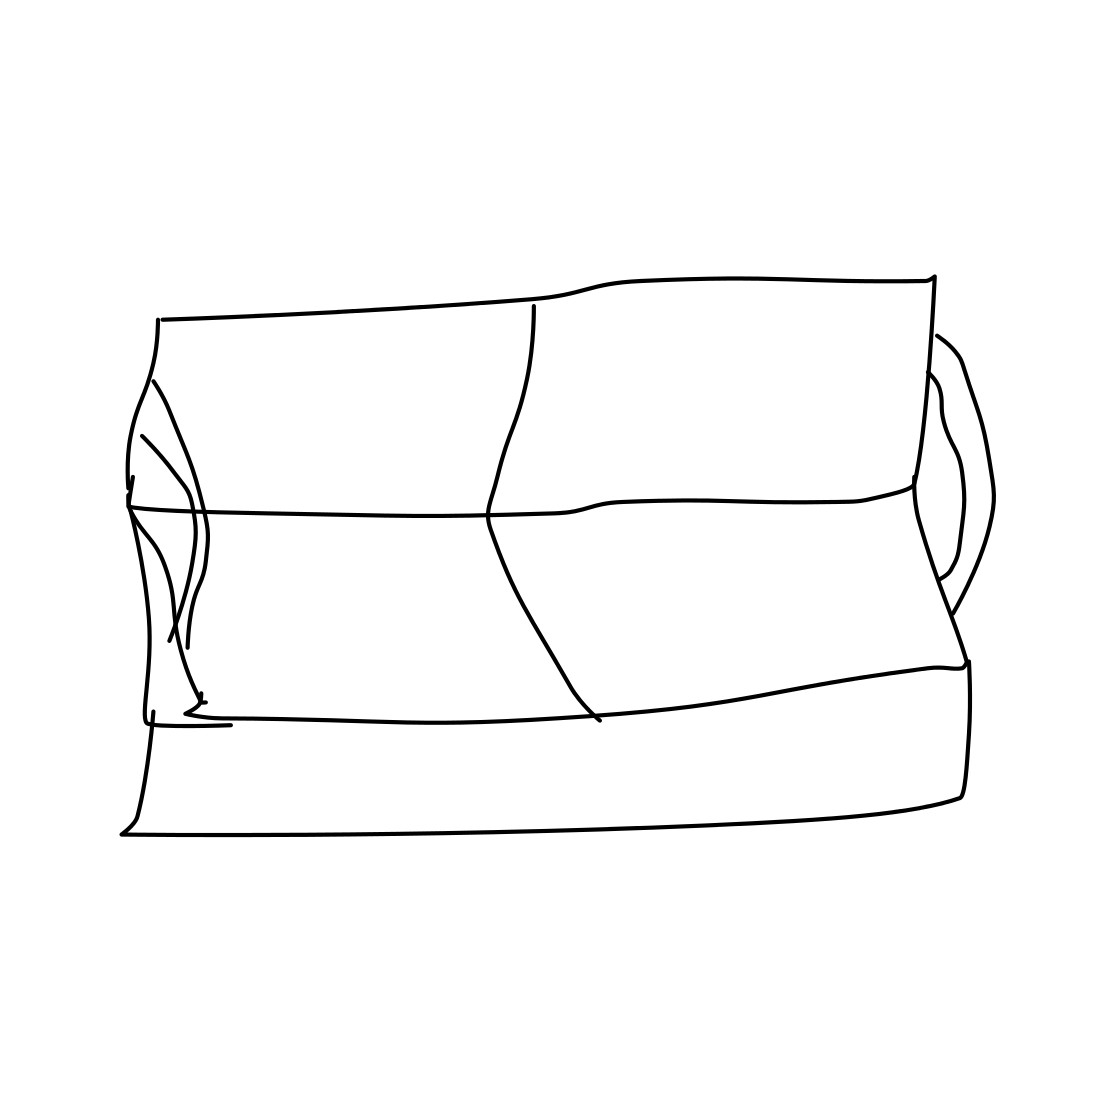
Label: couch